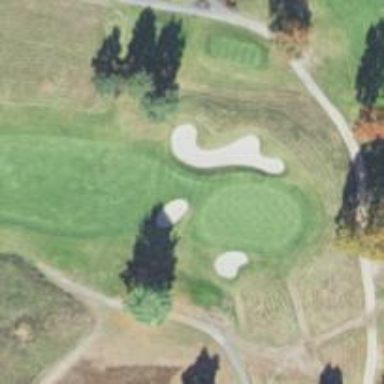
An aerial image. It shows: View of golf hole.